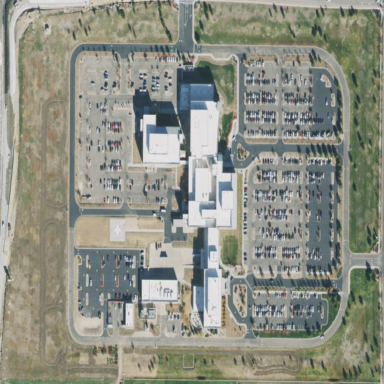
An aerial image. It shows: Hospital providing healthcare services.